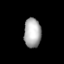
Tissue: lung
Cell type: Endothelial cells
Senescence score: 0.5604
Nuclear area (px): 489
Mean DAPI intensity: 173.609